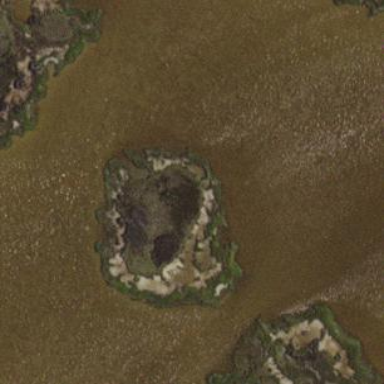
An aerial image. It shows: Marshy wetland area.